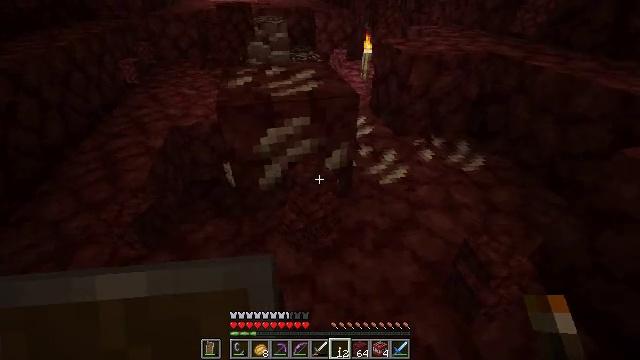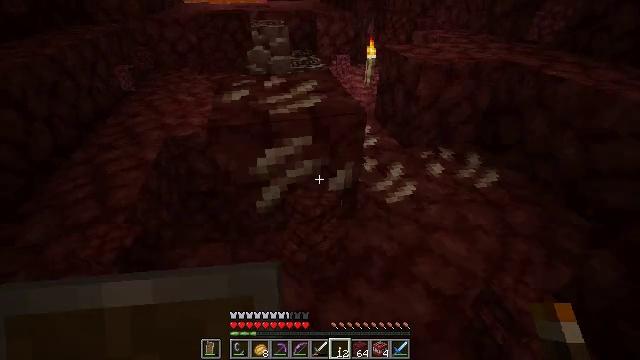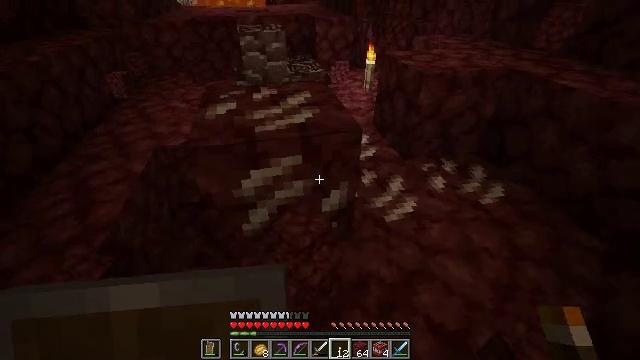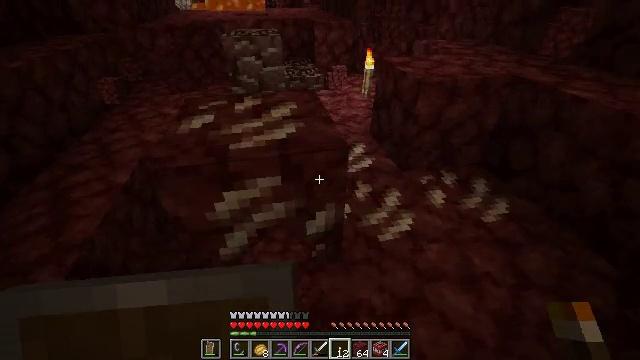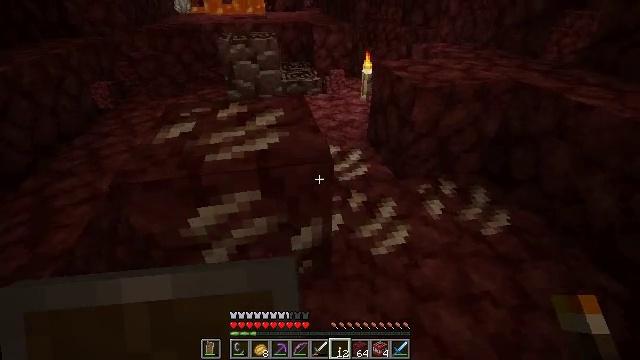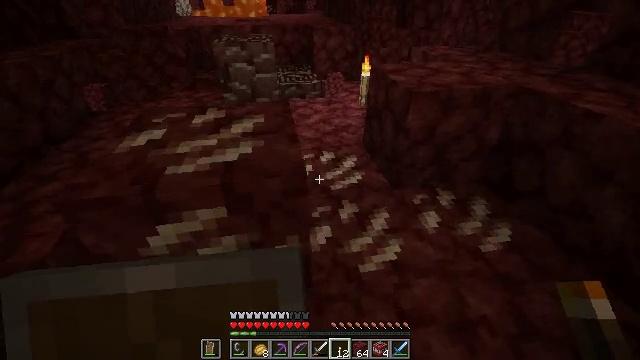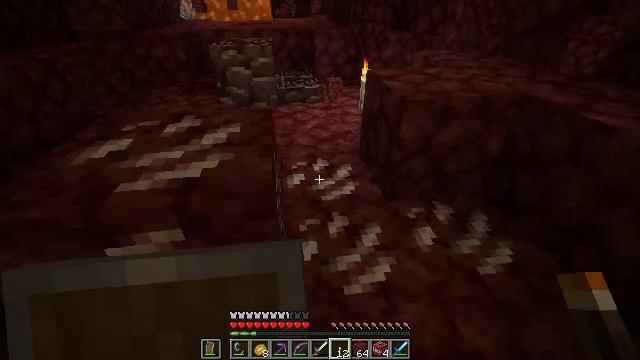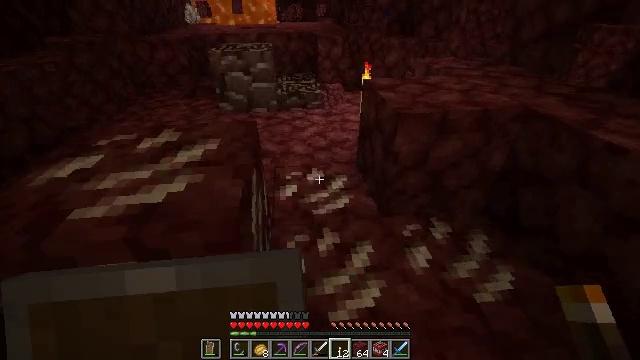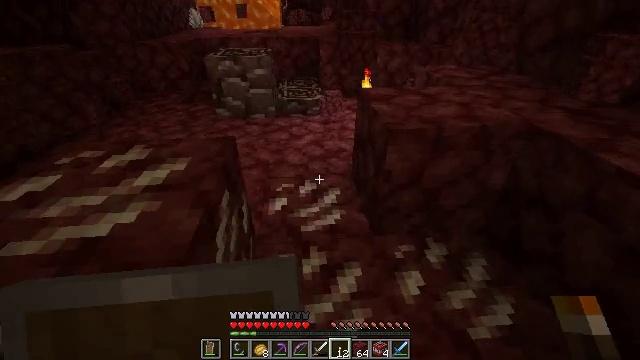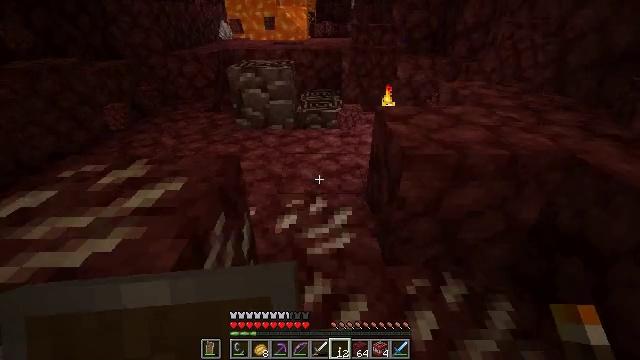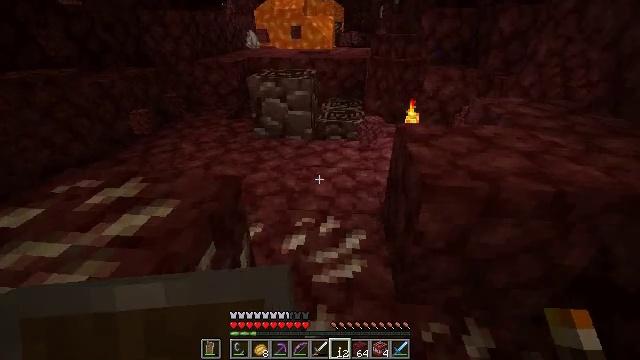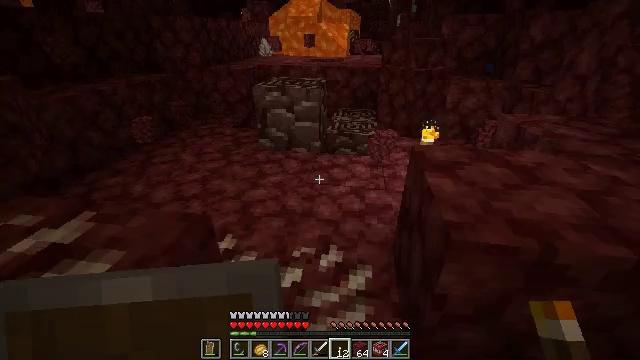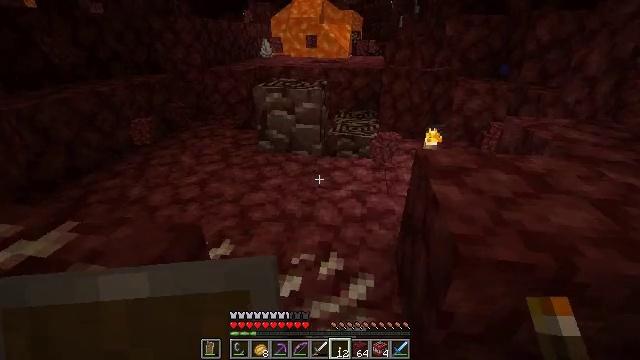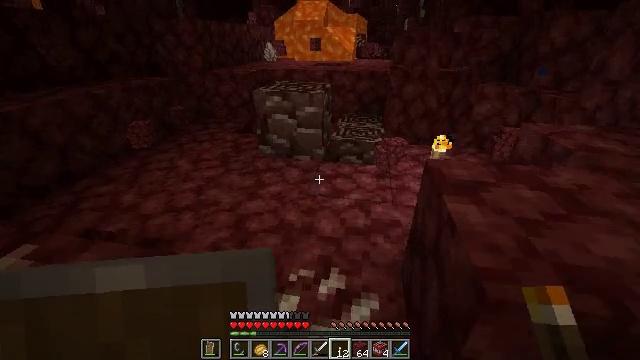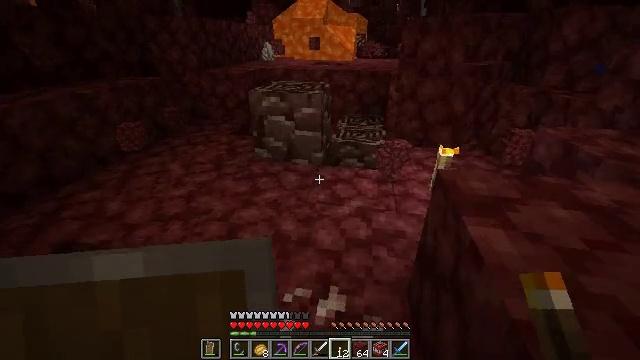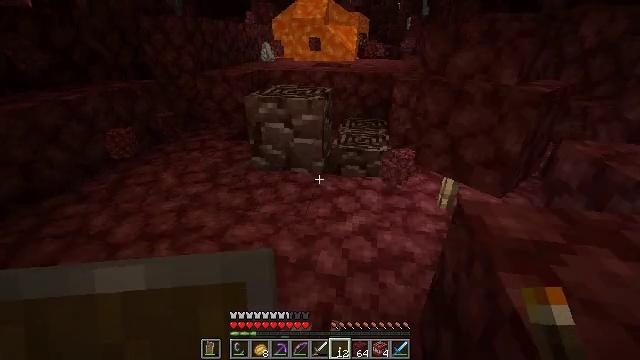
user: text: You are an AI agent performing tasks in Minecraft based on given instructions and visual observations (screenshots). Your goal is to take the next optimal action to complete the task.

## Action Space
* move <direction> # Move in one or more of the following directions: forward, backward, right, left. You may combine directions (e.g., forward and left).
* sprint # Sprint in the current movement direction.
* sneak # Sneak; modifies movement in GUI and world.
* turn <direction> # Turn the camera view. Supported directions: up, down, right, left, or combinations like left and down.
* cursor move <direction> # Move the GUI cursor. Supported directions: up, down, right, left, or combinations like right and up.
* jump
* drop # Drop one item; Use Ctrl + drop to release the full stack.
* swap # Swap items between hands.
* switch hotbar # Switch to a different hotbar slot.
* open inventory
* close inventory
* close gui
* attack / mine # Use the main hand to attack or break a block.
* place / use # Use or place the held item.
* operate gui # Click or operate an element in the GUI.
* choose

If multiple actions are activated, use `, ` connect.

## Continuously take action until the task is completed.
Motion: motion action
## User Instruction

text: Collect ancient debris for Netherite crafting.
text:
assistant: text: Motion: move forward and move right
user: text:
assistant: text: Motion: move forward and move right
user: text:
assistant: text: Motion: move forward and move right
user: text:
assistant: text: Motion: move forward and move right
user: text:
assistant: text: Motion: move forward and move right, turn left
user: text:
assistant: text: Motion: move forward and move right, turn left
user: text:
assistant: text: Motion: move forward and move right, turn left
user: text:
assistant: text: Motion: move forward, turn left
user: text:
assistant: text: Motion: move forward, turn left and up
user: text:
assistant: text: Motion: move forward, turn left and up
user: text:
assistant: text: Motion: move forward, turn left and up
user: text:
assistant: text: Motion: move forward
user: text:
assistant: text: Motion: move forward
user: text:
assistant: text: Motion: move forward
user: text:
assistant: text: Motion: move forward
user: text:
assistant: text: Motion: move forward
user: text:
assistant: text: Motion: move forward
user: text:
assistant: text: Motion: move forward
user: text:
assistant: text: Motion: move forward
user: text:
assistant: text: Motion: move forward
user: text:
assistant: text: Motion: move forward
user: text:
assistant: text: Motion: move forward and move right
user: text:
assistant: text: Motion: move forward and move right, turn left and down
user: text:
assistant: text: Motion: move forward and move right, turn left and down
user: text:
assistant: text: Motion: move forward and move right, turn left
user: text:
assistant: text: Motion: move forward and move right, turn left and down
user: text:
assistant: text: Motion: move forward and move right, turn left and down
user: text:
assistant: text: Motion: move forward and move right, turn left and down
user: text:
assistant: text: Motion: move right, turn left
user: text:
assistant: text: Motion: move right, turn left